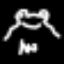
Label: frog